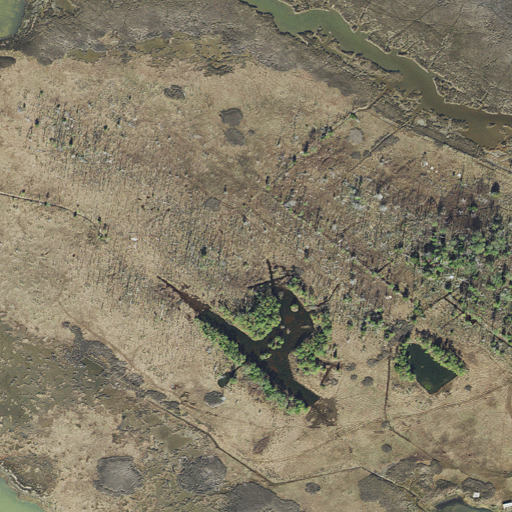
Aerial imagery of ridge(s) in Maryland named Edgars Ridge containing herbaceous wetlands, woody wetlands, and open water